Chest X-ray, AP view. Patient: 53 years old, sex F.
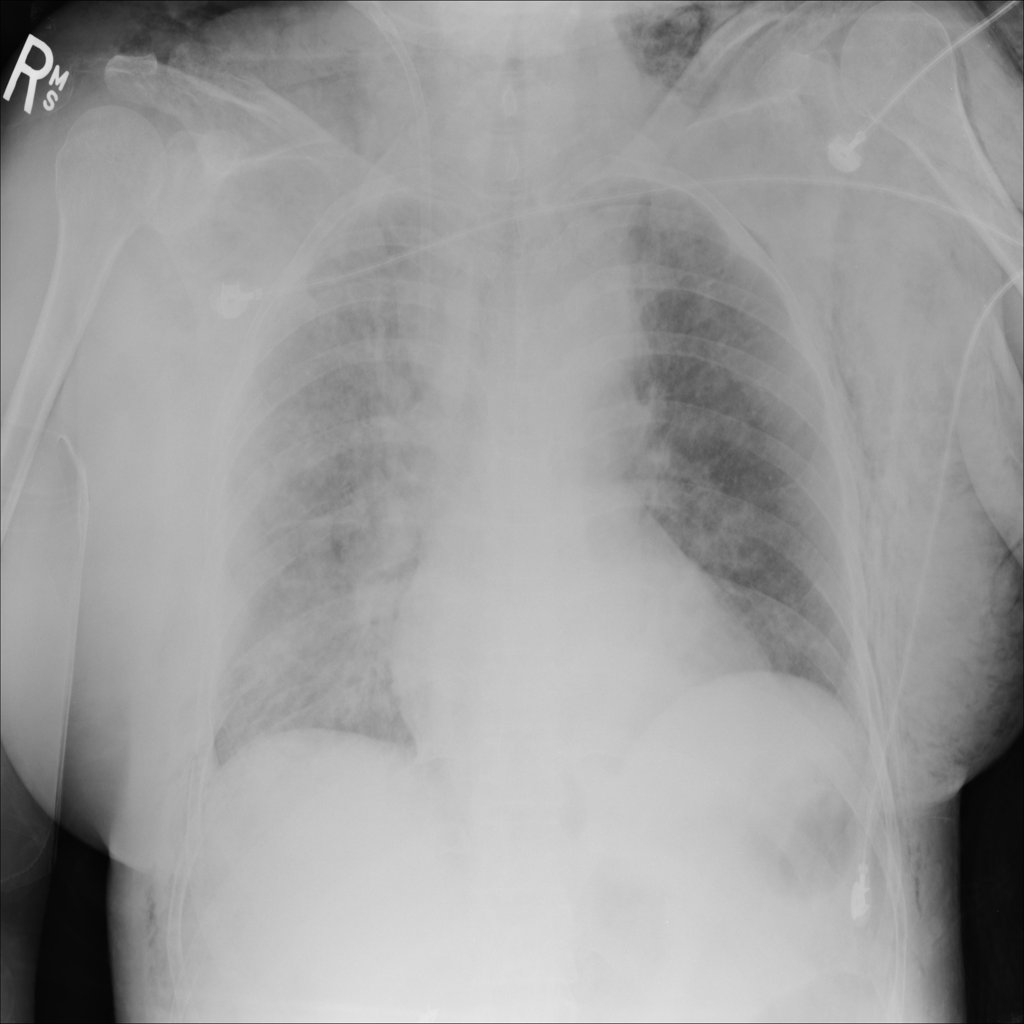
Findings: Edema, Infiltration